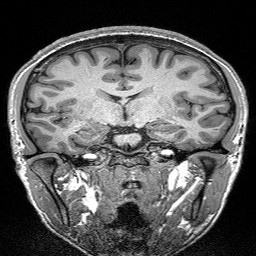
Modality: T1w
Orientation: sagittal
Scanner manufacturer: siemens
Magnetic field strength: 3 T
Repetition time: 2.3 s
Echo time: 0.00298 s